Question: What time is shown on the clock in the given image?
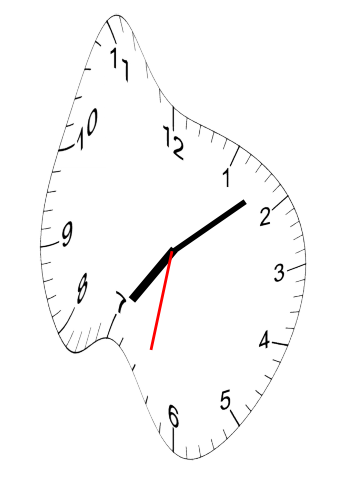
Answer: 07:08:32